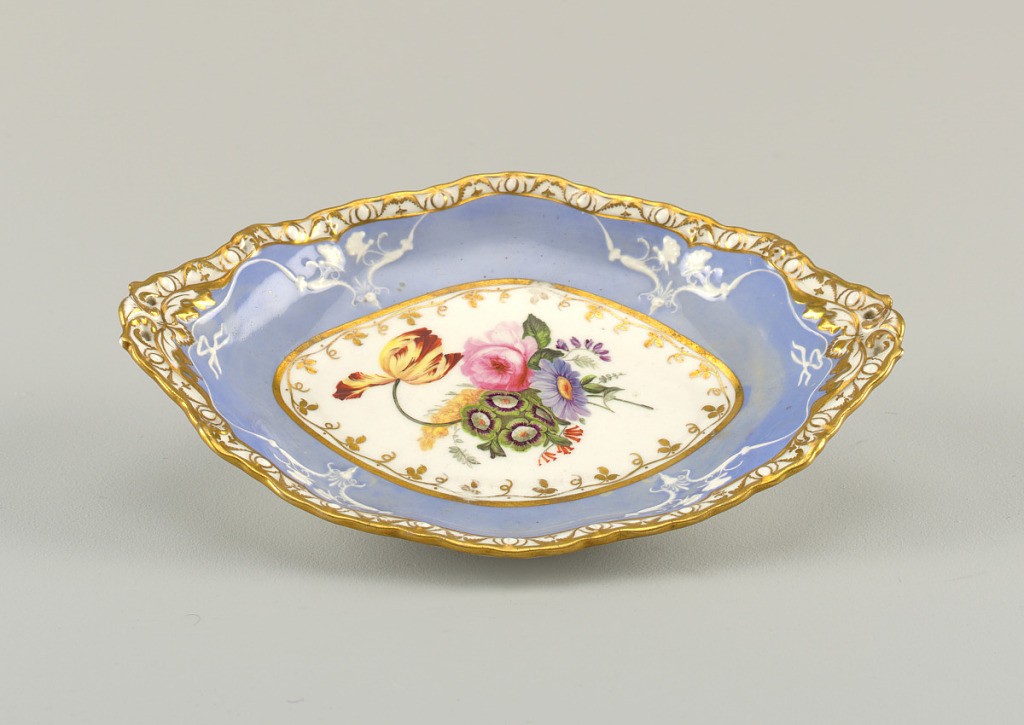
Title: Dish, from a Dessert Service
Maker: Spode Ceramic Works, English, established 1776
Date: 1821–1833
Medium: porcelain (feldspar), vitreous enamel, gold
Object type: dish
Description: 1959-155-2-b: Oval dish with rim extended at short ends to form ...